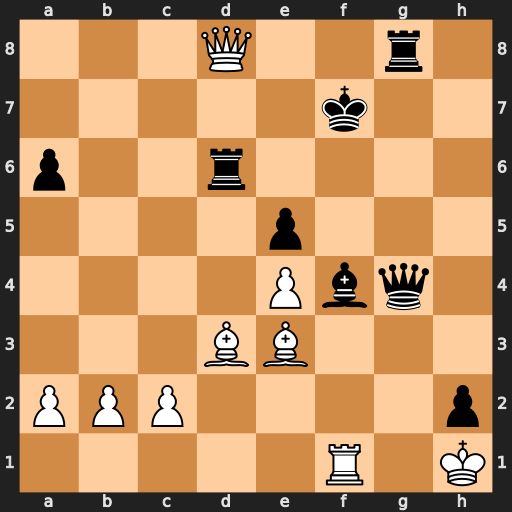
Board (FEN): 3Q2r1/5k2/p2r4/4p3/4Pbq1/3BB3/PPP4p/5R1K
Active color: w
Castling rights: -
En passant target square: -
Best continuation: Bc4+ Re6 Qd7+ Kf6 Rxf4+ exf4 Bd4+ Kg5 Qd5+ Kh6 Qxe6+ Rg6 Qxg4